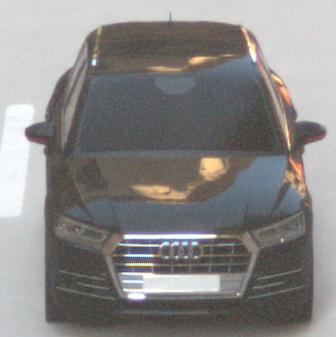
Make: Audi
Model: Q5 45 TFSI
Detailed model: Q5 (FY)
Model produced from: 2019/01
Model produced until: 2019/05
Doors: 5
Color: black
Road condition: dry road
Daytime: morning or afternoon
Contrast: medium contrast